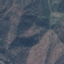
Label: HerbaceousVegetation